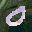
Label: 0